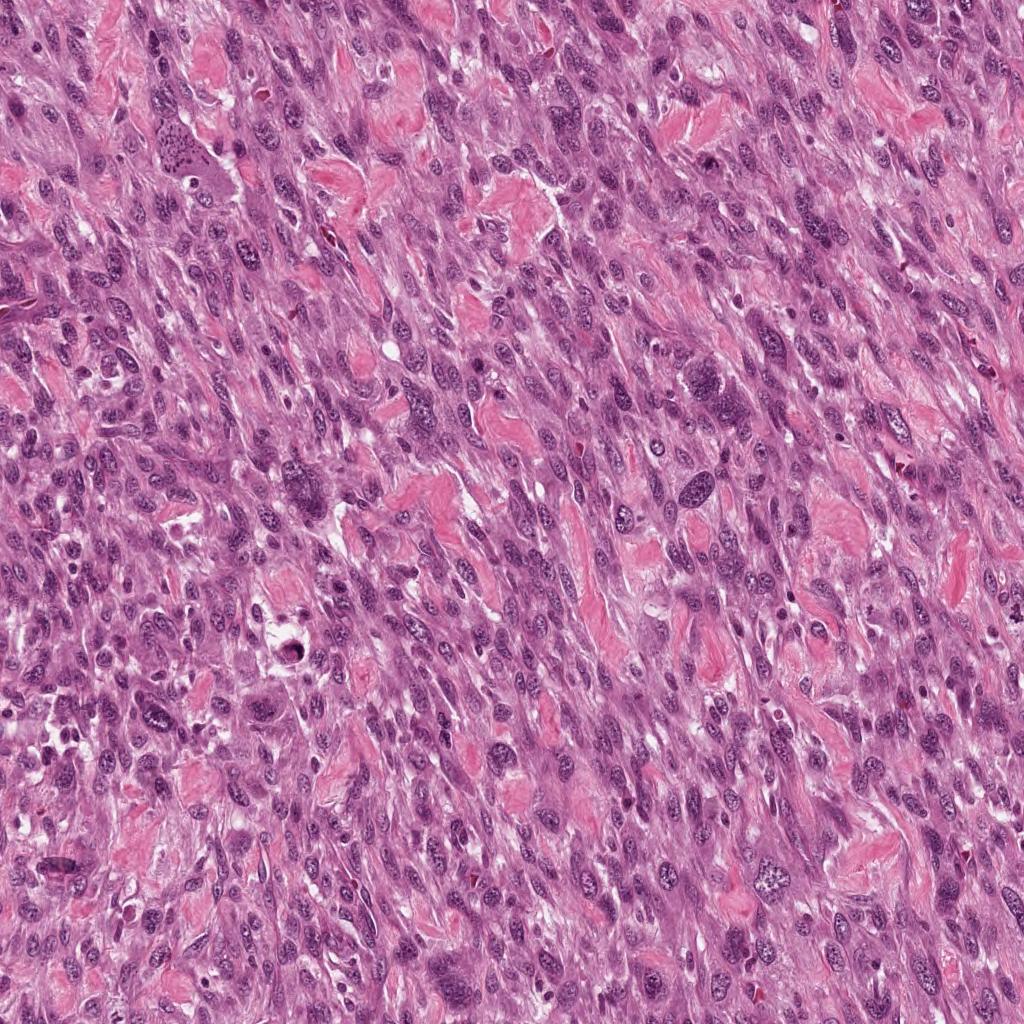
Label: Viable